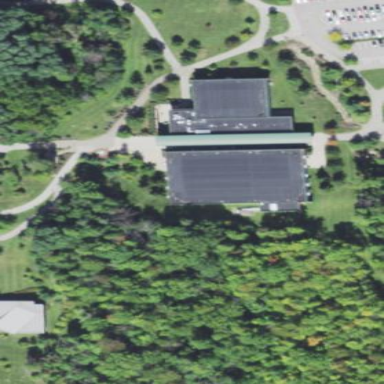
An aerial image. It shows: Sports hall building ideal for basketball.